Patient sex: M
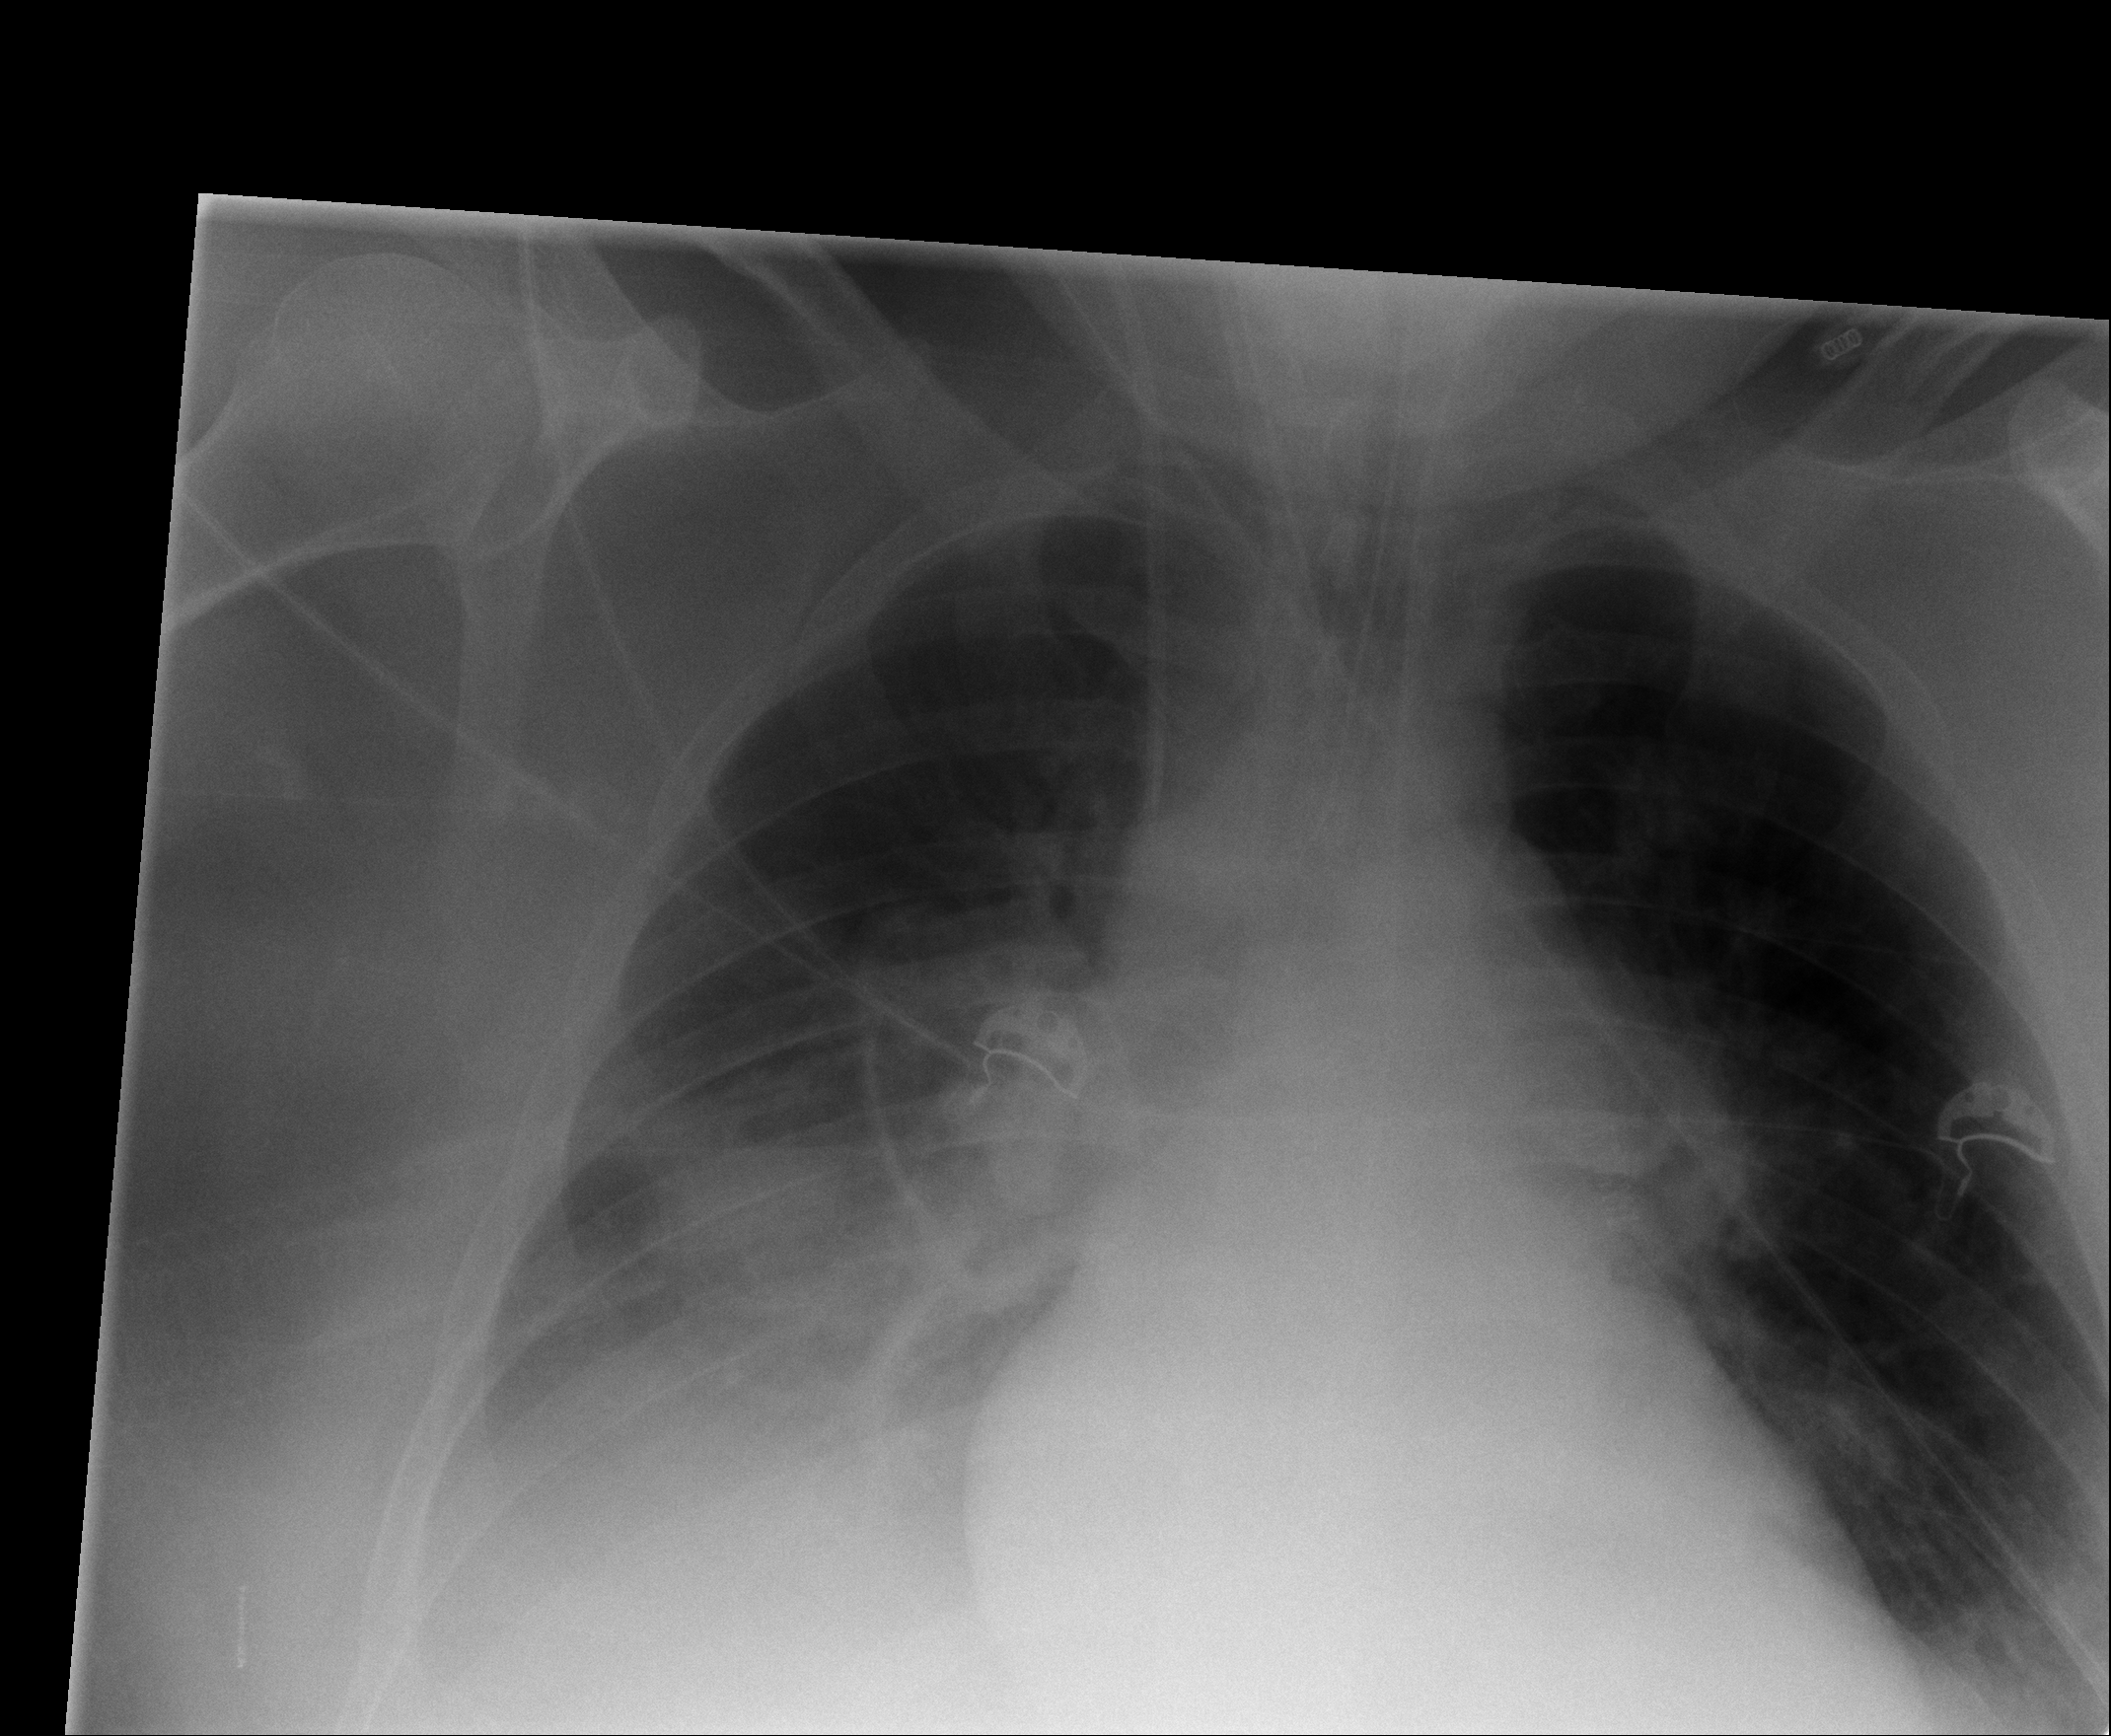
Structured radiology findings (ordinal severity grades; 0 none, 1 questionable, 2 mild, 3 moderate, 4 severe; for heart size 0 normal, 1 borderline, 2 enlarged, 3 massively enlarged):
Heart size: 2
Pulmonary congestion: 2
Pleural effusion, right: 0
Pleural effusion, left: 0
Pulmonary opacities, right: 2
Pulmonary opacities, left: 0
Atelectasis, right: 2
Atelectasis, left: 1